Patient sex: M
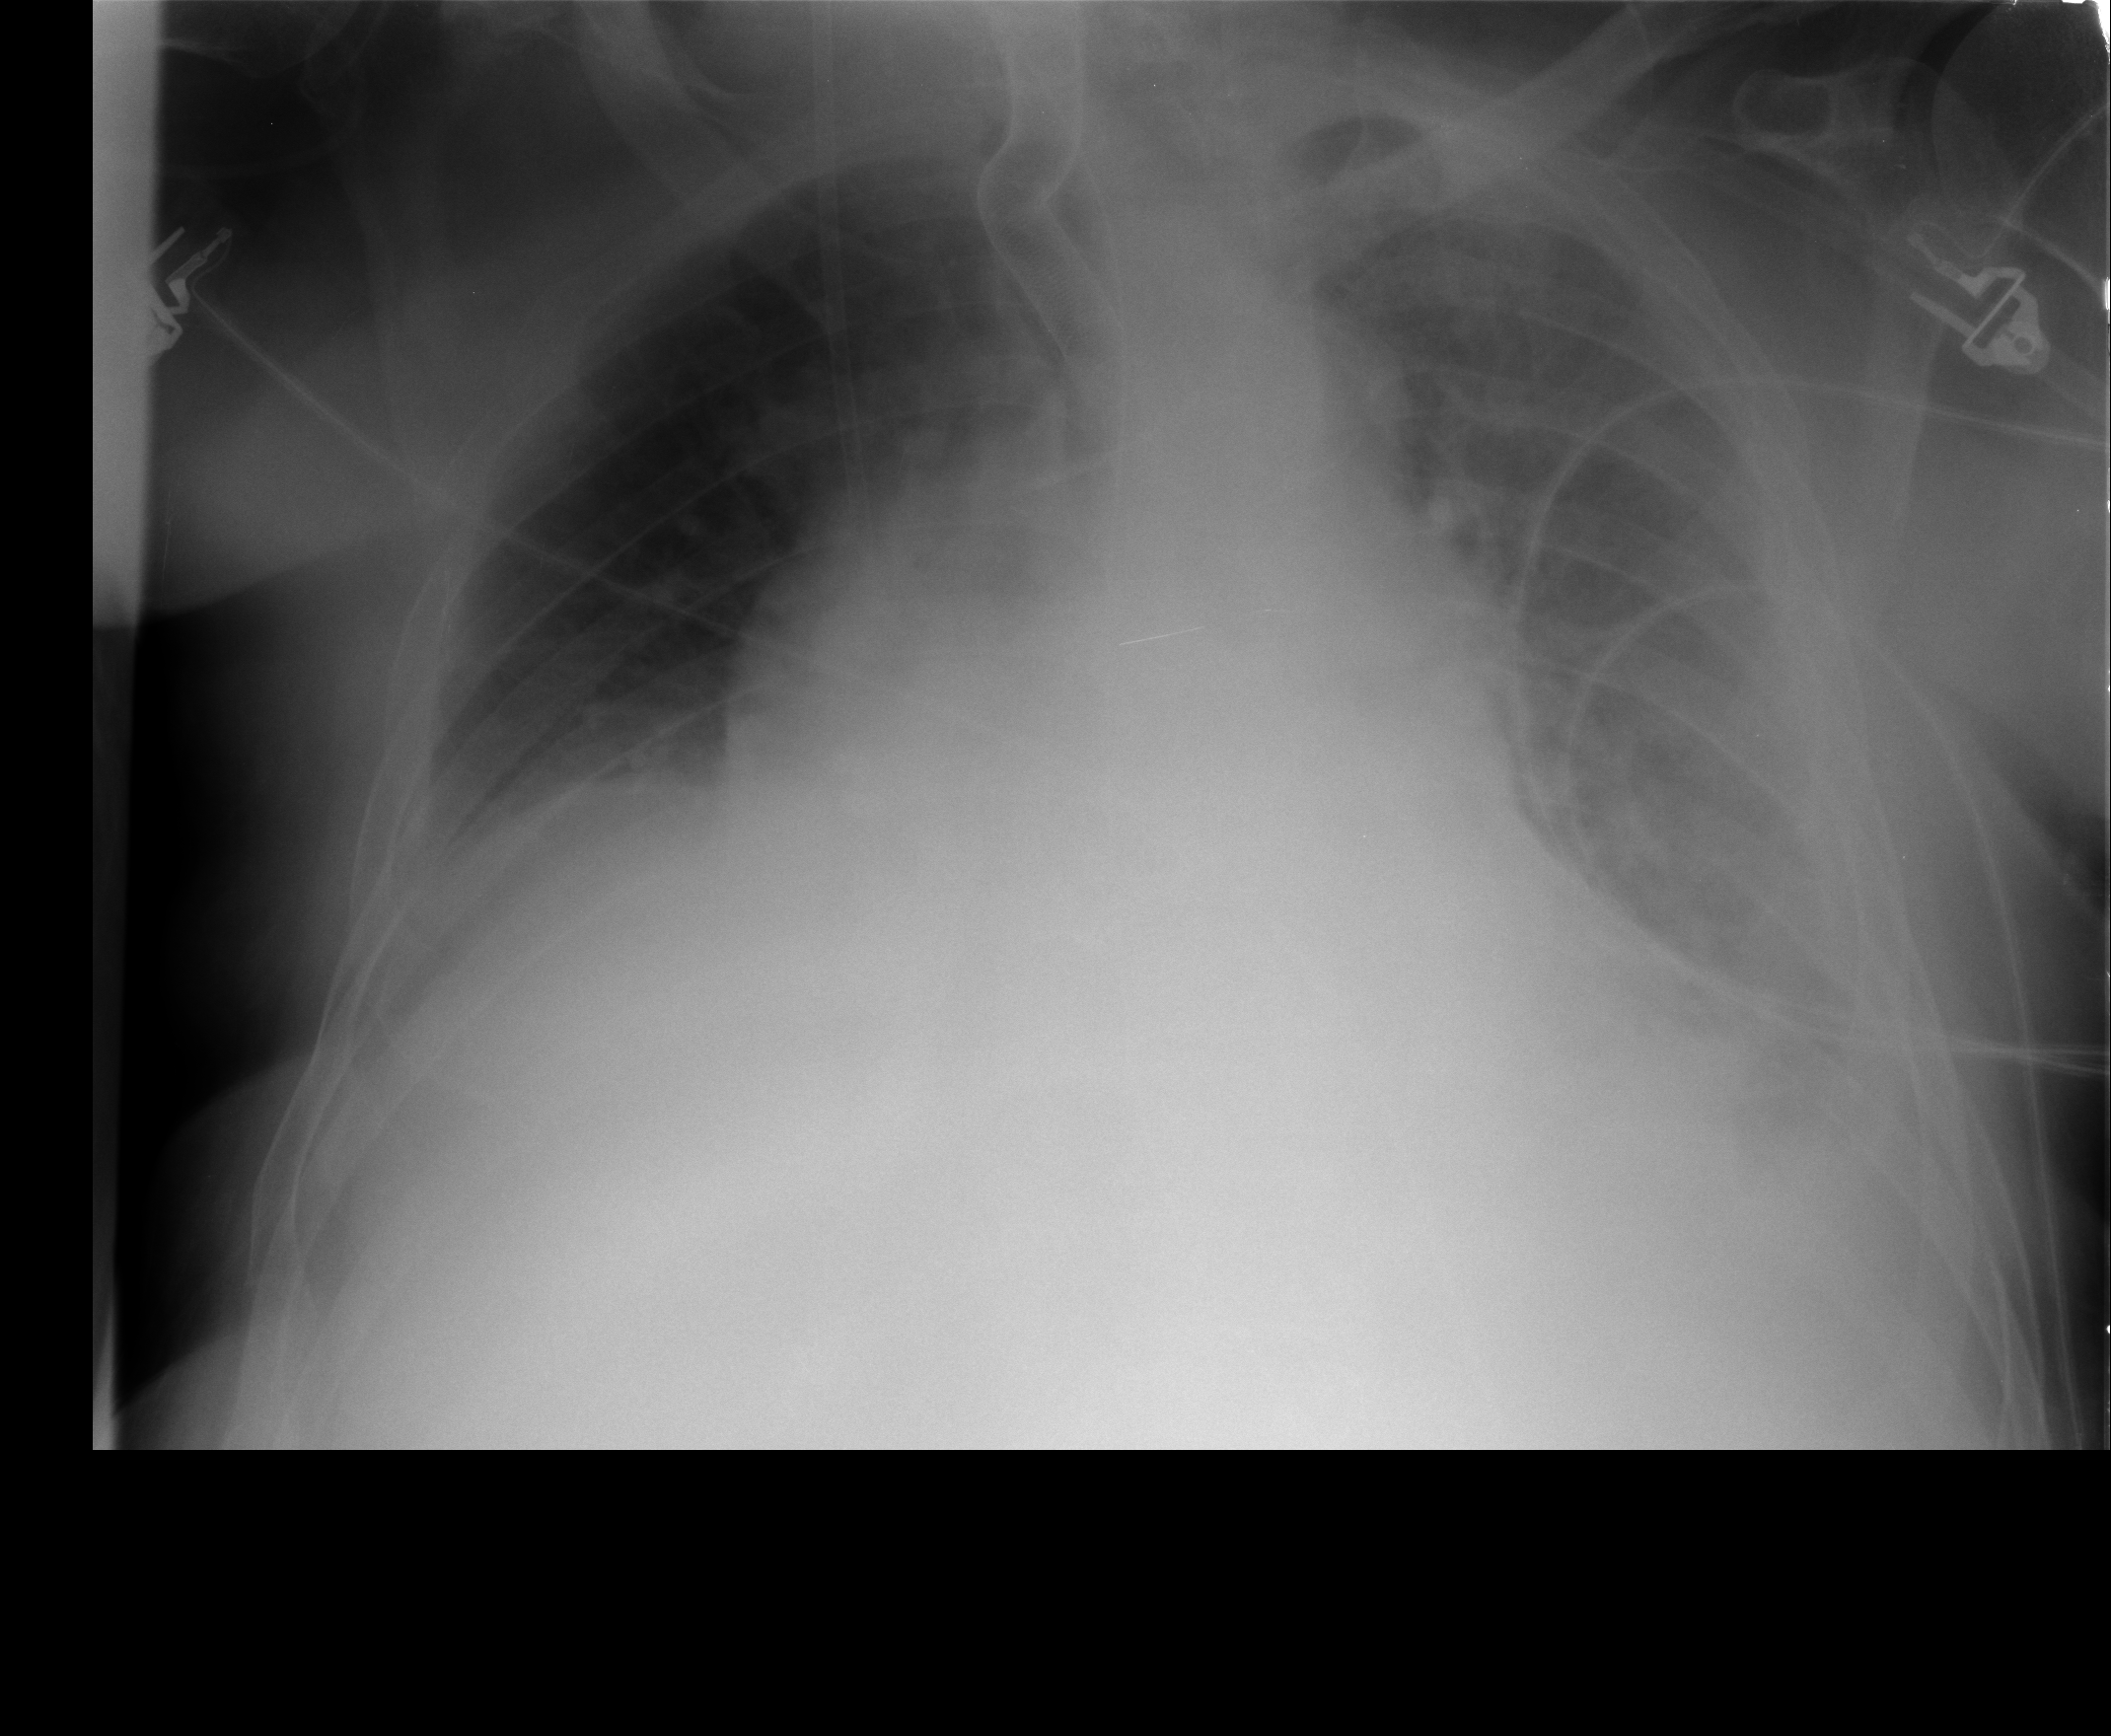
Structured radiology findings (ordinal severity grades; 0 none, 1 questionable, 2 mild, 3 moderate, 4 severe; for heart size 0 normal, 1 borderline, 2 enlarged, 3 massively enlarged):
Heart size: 2
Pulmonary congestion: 2
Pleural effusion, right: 2
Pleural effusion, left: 3
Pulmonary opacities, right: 0
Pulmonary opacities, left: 0
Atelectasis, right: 3
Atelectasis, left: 3